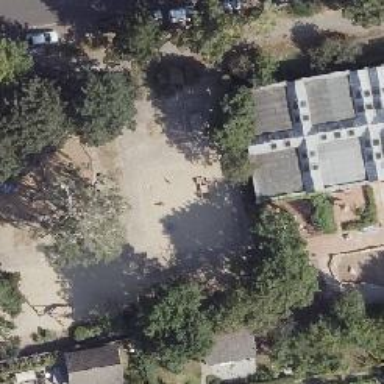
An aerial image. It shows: Springy playground.